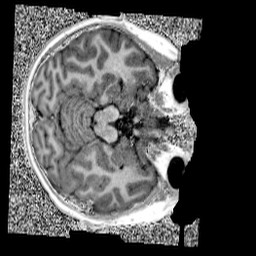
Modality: UNIT1
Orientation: axial
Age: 10
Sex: male
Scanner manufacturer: siemens
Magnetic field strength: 3 T
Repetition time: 4 s
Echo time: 0.00299 s